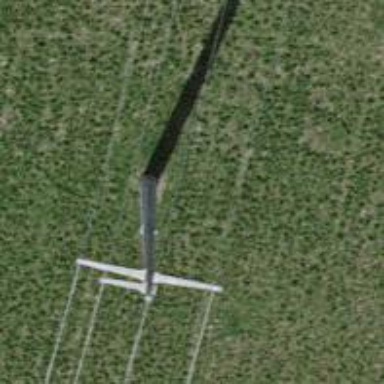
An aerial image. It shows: Concrete power pole.